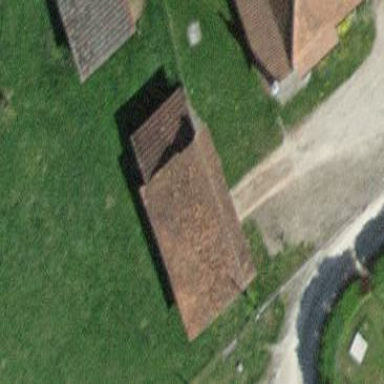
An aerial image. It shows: Barn.